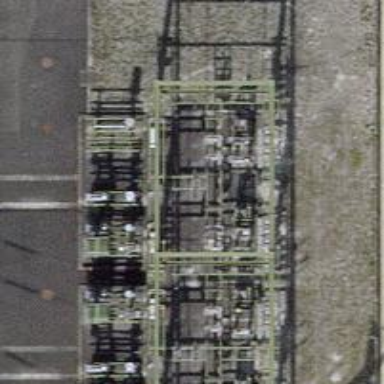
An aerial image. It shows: Insulator used in power systems.